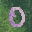
Label: 0